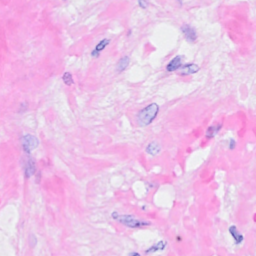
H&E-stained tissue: Breast